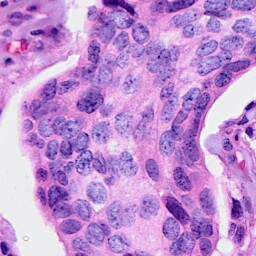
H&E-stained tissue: Breast